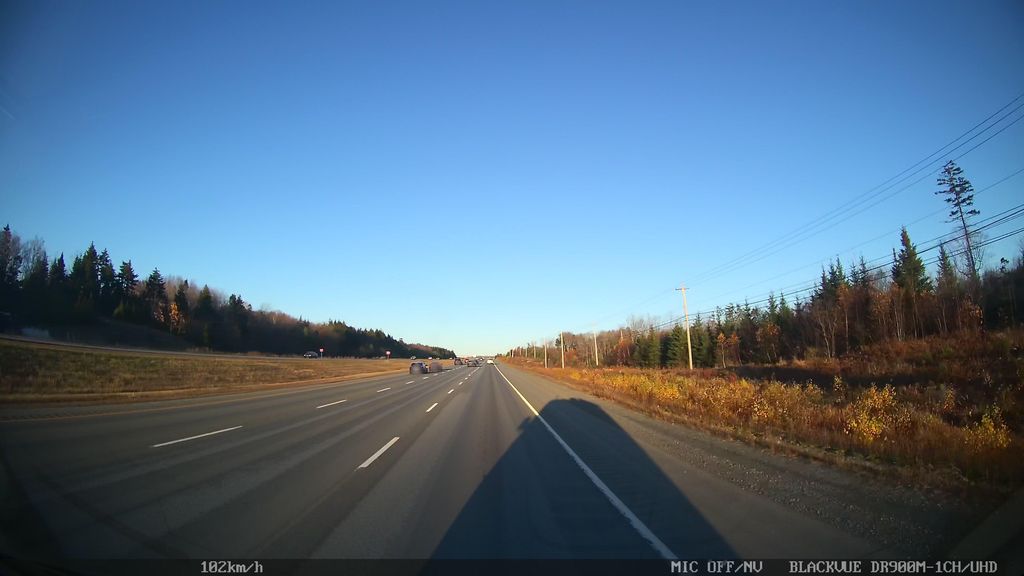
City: halifax